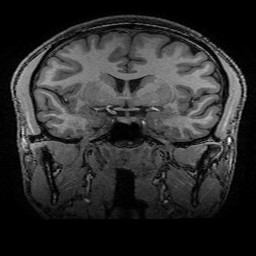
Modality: T1w
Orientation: sagittal
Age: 22
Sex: male
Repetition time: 0.0077 s
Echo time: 0.0034 s